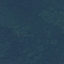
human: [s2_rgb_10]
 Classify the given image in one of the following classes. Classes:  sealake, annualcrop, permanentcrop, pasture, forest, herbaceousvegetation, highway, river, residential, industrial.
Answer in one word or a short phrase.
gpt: Forest